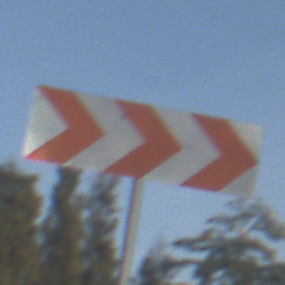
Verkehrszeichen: RichtungstafelnInKurvenGrossLinks
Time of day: SunriseSunset
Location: Outdoor (Suburban)
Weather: PartlyCloudy
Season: NotSpecified
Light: Natural